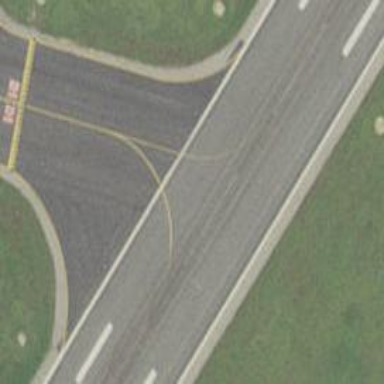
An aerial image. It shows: Image of taxiway at airport.